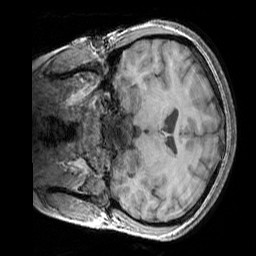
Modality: T1w
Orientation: coronal